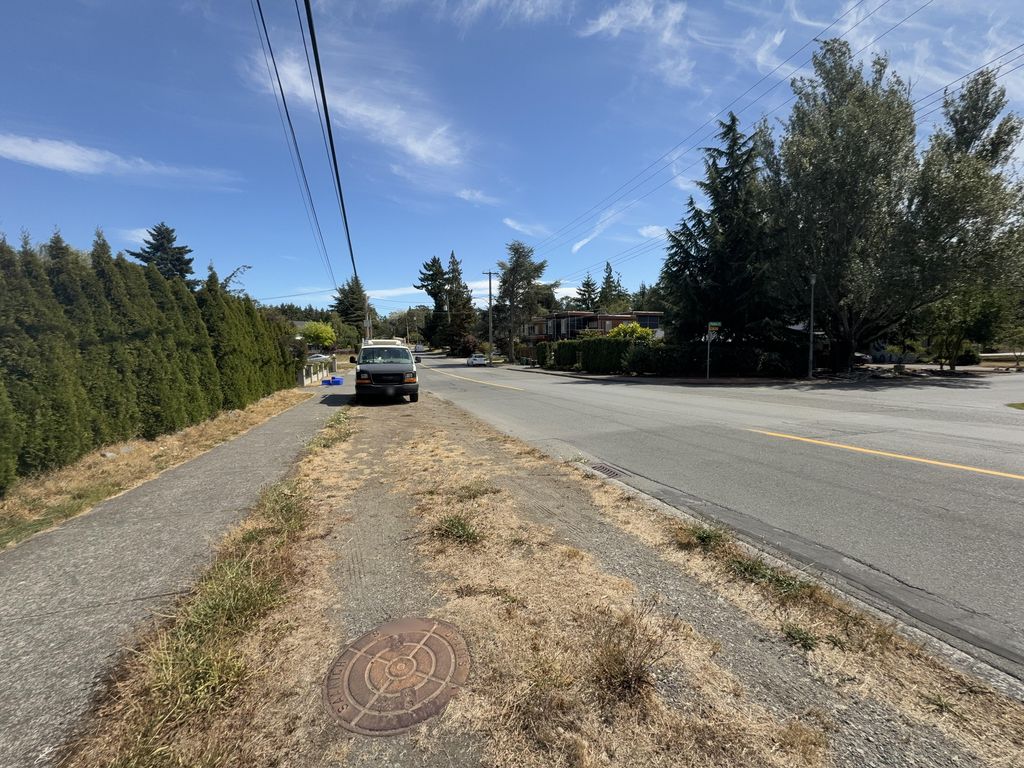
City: victoria